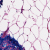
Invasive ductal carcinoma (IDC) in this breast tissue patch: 0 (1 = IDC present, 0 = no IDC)